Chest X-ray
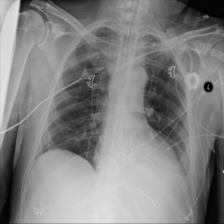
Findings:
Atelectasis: negative
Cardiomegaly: negative
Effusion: negative
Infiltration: negative
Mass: negative
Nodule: negative
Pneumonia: negative
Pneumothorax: negative
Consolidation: negative
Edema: negative
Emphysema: negative
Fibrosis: negative
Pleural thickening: negative
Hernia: negative